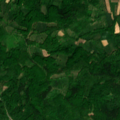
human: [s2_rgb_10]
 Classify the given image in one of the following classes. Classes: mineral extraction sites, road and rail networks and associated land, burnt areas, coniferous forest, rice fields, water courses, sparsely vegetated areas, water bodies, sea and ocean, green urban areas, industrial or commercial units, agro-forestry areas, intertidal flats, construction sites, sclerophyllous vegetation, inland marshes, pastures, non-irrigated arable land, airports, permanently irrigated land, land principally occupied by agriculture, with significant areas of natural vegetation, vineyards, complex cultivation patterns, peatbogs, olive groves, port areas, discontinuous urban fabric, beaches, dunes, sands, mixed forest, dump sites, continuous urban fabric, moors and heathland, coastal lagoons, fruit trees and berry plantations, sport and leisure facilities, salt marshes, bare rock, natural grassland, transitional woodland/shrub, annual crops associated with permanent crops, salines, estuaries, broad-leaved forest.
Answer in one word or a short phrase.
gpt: land principally occupied by agriculture, with significant areas of natural vegetation, broad-leaved forest, transitional woodland/shrub